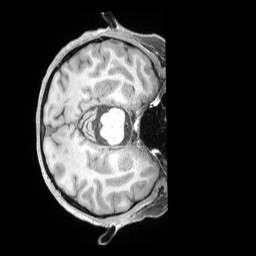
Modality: T1w
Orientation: axial
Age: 41
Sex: female
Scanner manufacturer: siemens
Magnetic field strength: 3 T
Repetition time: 2 s
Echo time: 0.00211 s